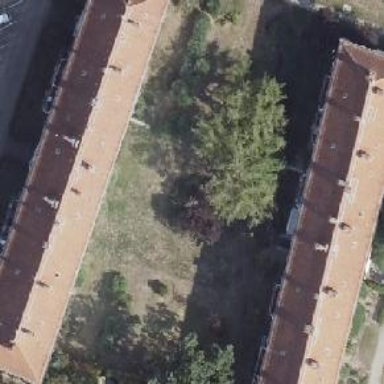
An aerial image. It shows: Hipped-roof building with apartments.